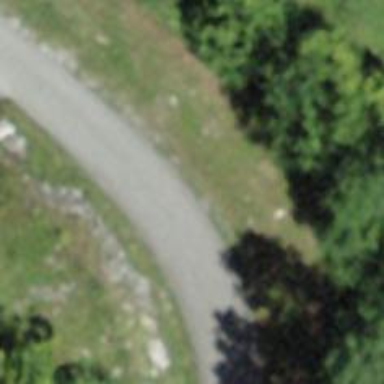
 designated for hiking in the backcountry."